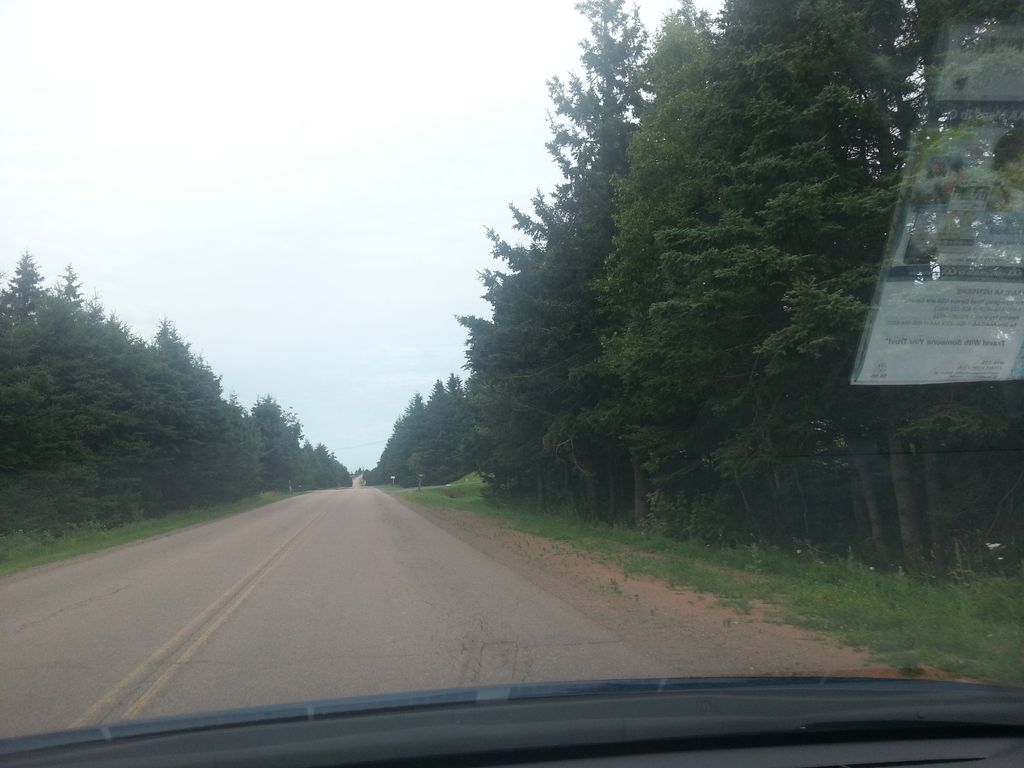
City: charlottetown